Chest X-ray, PA view. Patient: 53 years old, sex F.
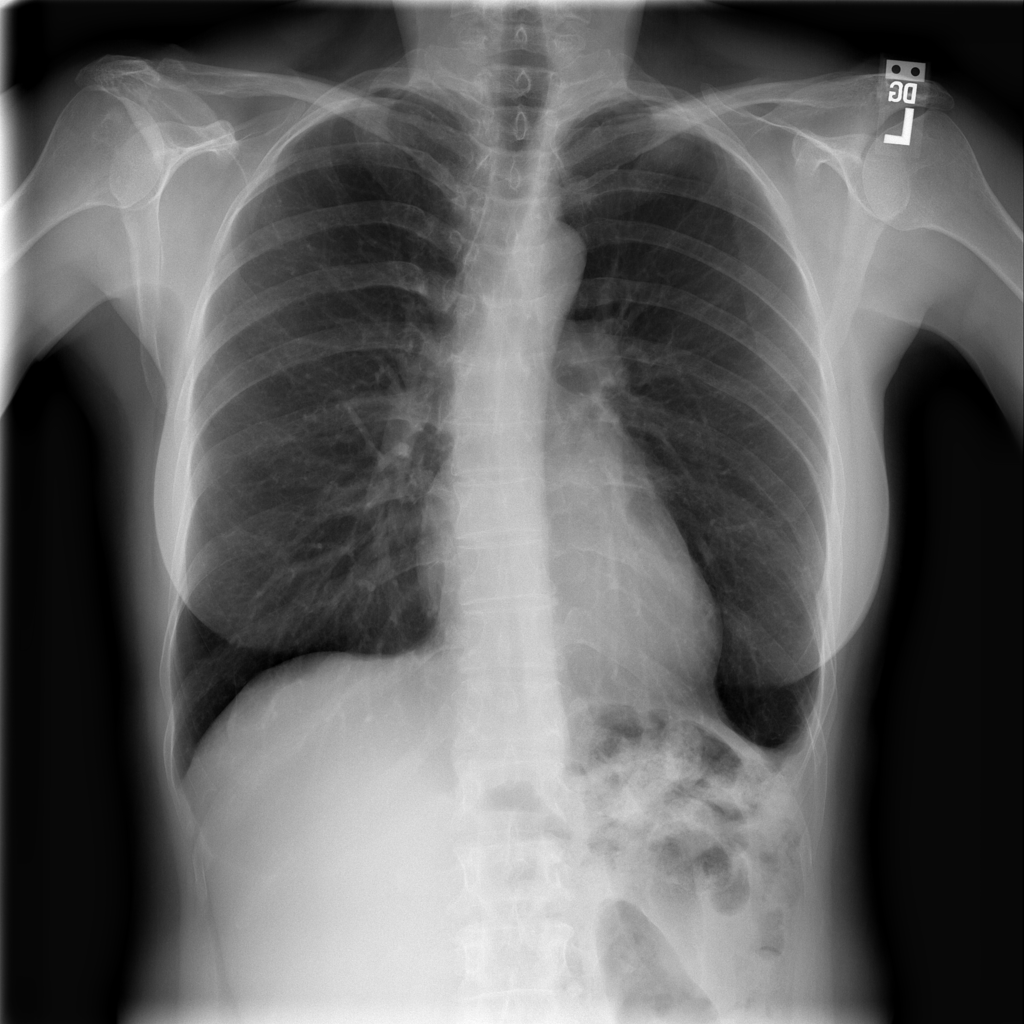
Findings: No Finding